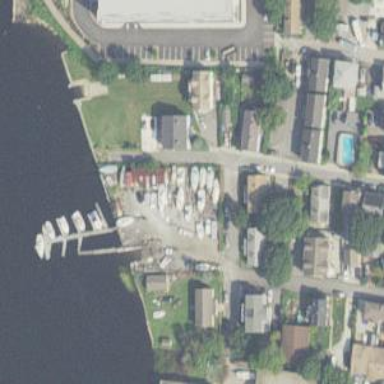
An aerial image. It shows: Marina on leisure land.